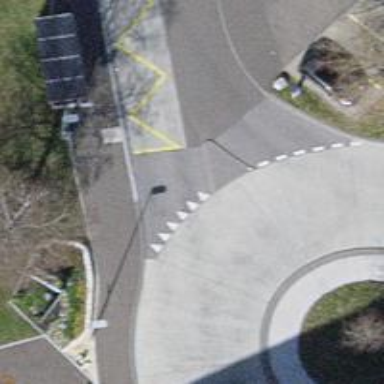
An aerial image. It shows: Bus stop with designated stop position for public transport.